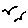
Label: bird